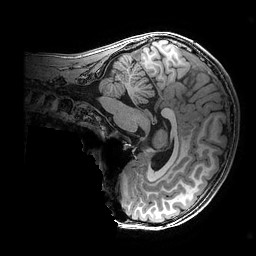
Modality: T1w
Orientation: sagittal
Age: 12
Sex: male
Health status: ill
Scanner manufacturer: ge
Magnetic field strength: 3 T
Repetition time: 0.007664 s
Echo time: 0.00342 s